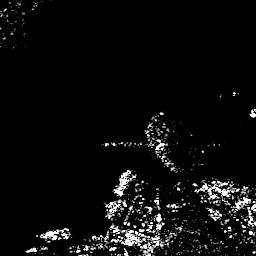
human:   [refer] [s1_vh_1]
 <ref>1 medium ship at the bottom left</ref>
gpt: <box>[[14, 88, 28, 94, 0]]</box>